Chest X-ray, PA view. Patient: 53 years old, sex M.
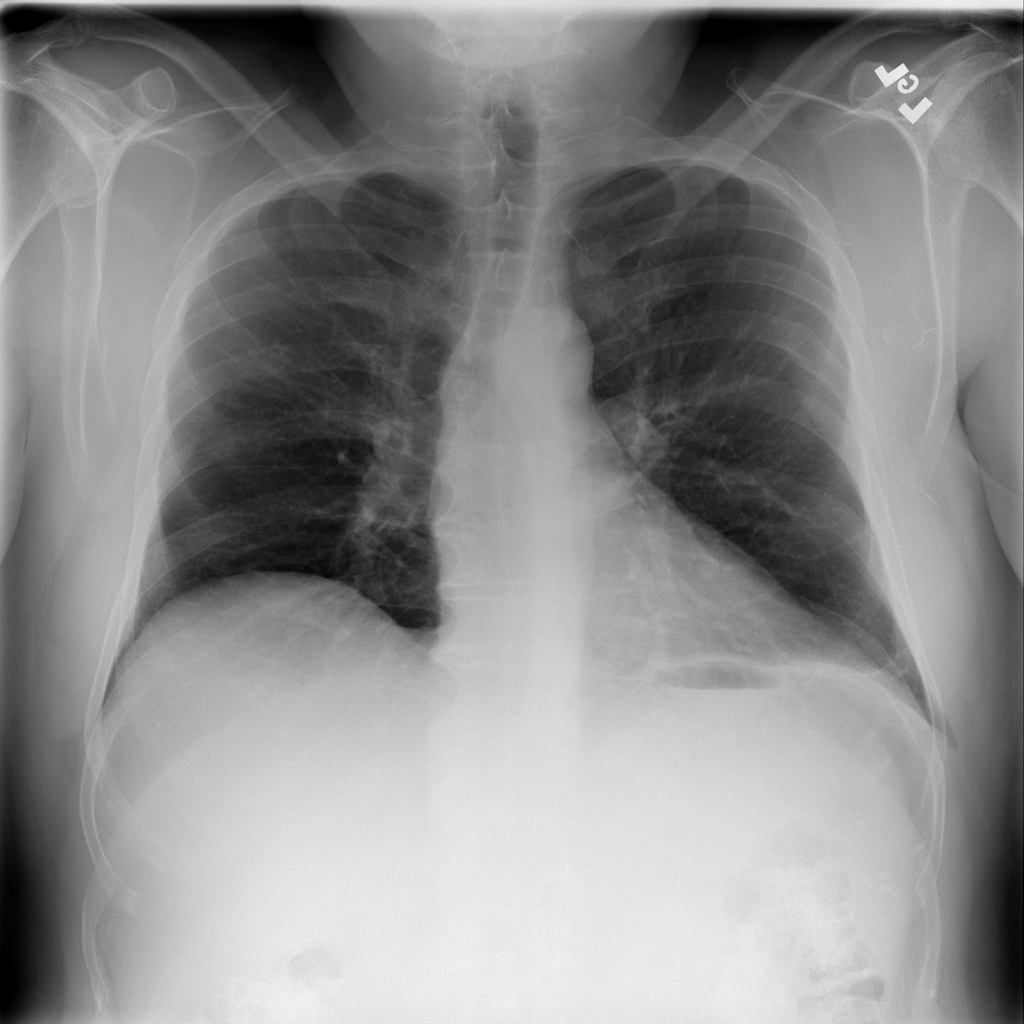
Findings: Atelectasis, Nodule